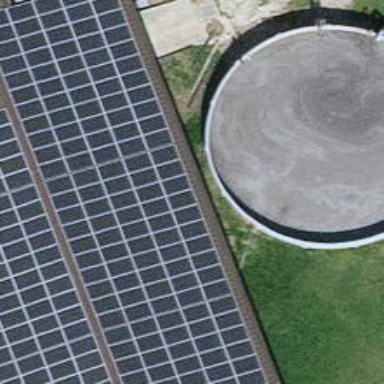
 consisting of solar photovoltaic panels."